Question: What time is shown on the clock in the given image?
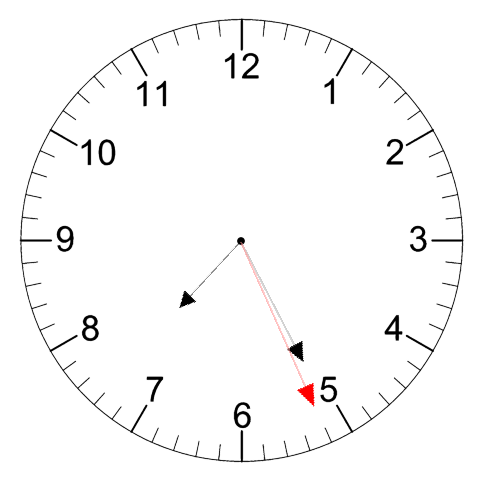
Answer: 07:25:26